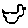
Label: bird